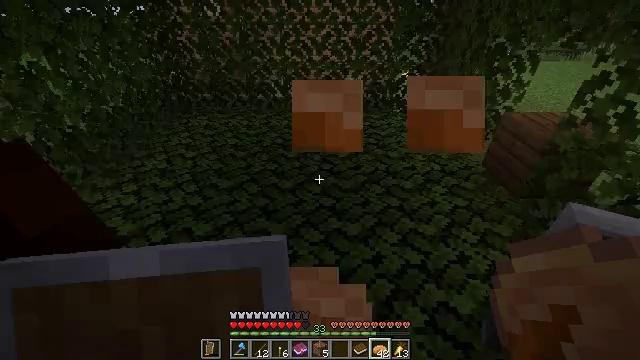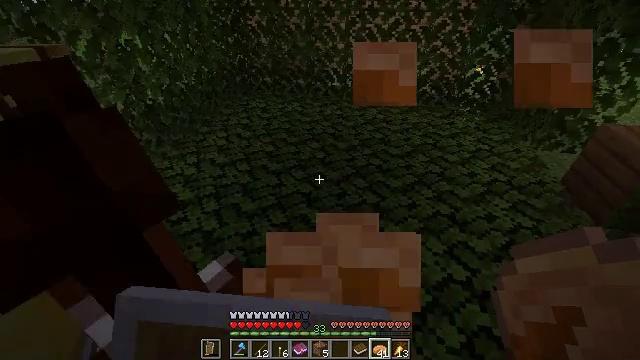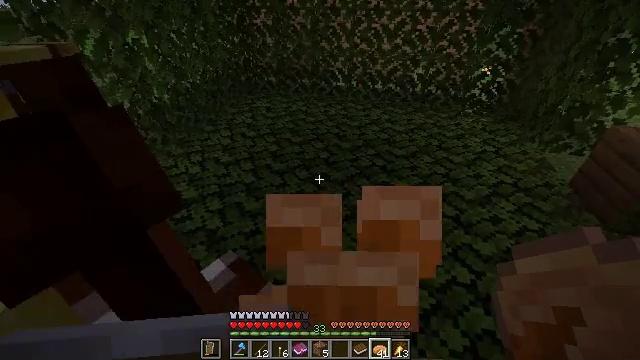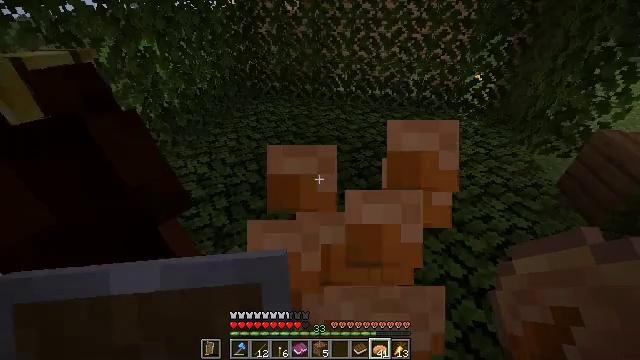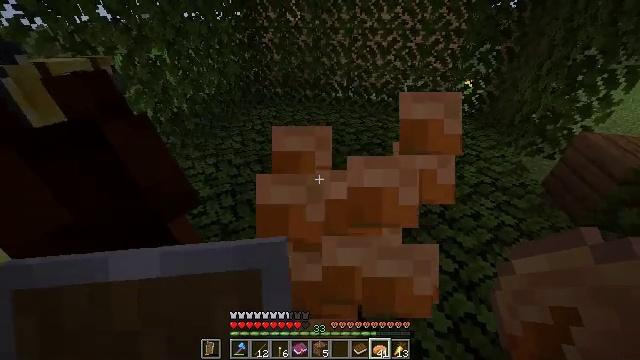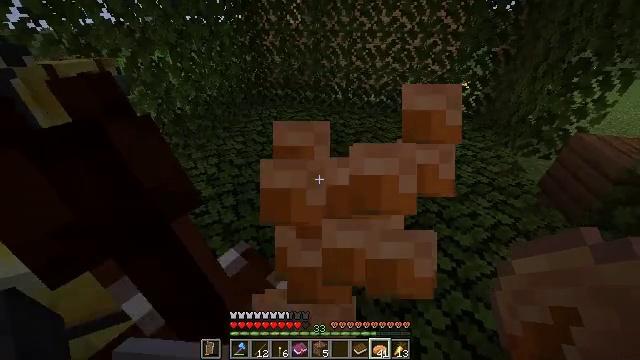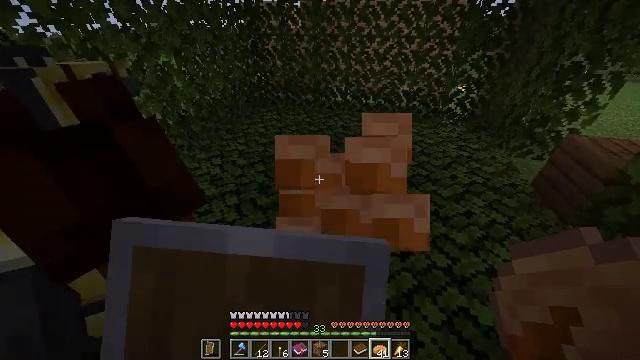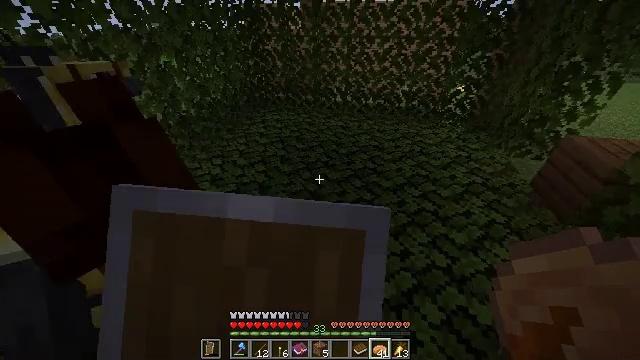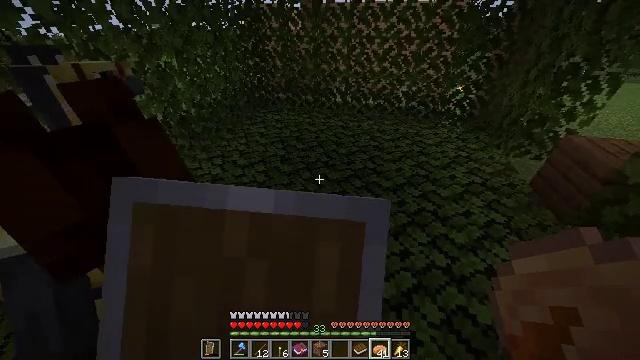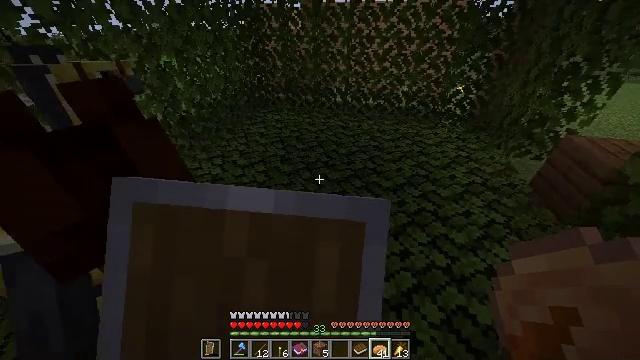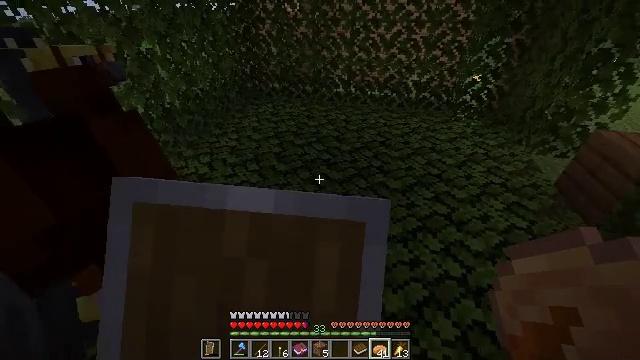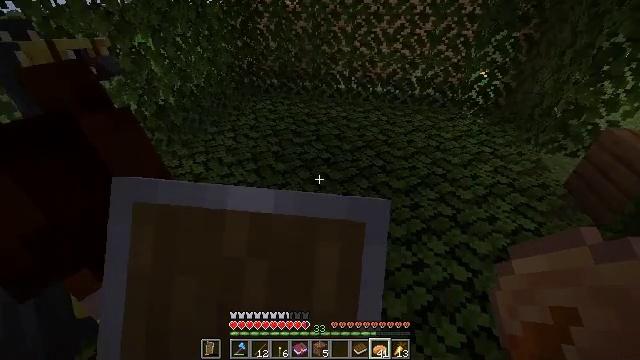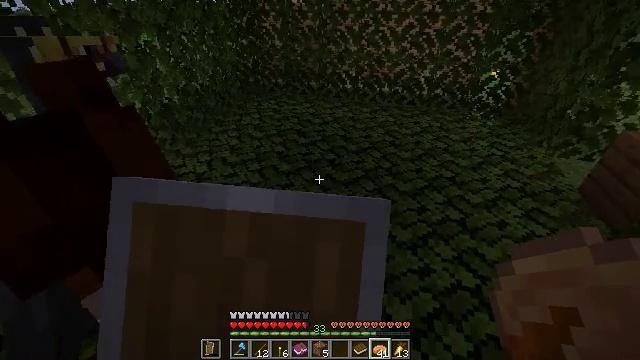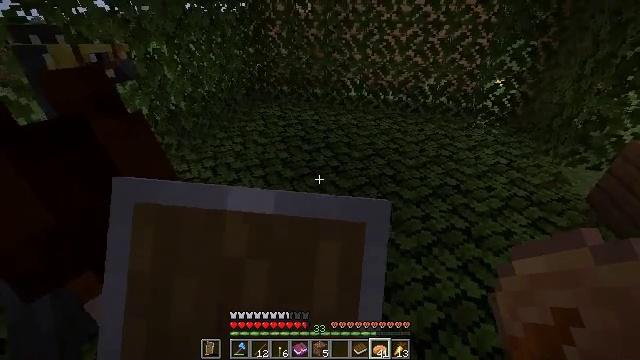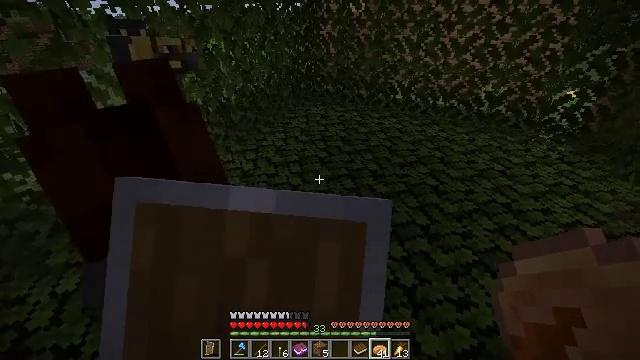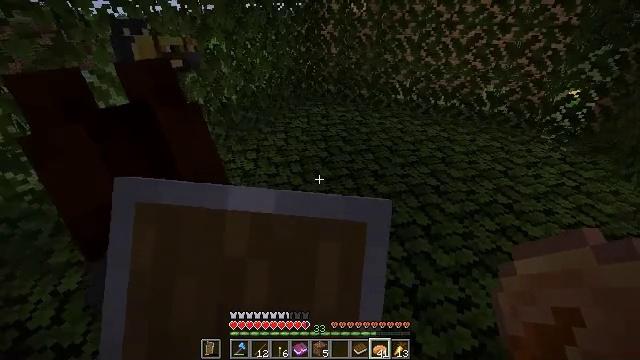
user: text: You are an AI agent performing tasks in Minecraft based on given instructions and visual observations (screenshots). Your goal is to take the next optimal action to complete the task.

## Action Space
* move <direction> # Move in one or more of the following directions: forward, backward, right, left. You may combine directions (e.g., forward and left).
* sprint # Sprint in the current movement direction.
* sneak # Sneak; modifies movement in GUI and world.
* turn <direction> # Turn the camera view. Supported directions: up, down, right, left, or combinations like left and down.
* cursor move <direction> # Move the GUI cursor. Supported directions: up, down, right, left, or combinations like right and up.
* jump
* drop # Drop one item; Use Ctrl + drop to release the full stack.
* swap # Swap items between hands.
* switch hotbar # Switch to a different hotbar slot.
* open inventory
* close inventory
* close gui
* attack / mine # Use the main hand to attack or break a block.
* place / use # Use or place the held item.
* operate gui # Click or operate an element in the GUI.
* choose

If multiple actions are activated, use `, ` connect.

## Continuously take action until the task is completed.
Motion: motion action
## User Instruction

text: Remove a pumpkin pie from the inventory.
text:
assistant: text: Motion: move forward, sprint, turn left and down, use / place
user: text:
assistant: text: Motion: move forward, sprint, use / place
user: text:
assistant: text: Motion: move forward, sprint, use / place
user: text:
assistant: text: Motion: move forward and move left, sprint, use / place
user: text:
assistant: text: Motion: move forward and move left, sprint, use / place
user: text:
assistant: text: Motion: move forward and move left, sprint, use / place
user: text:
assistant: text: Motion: move forward and move left, sprint, use / place
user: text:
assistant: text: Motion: move left, sprint, use / place
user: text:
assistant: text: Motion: move left, sprint, use / place
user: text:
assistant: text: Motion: move forward and move left, sprint, use / place
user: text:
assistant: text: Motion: move forward and move left, sprint, use / place
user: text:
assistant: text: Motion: move forward and move left, sprint, turn left, use / place
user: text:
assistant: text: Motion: move forward and move left, turn left and up, use / place
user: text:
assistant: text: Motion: move forward and move left, turn left, use / place
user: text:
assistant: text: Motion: move forward and move left, use / place
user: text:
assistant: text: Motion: move forward and move left, use / place
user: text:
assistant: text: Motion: move forward and move left, use / place
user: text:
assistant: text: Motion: move forward and move left
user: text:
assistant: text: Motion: move right, turn left
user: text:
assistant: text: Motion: move right, turn left
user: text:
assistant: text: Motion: move right, turn left and up
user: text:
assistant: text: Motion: move right, turn left
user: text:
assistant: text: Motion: move forward and move right
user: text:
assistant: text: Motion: move forward and move right
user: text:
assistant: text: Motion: move forward and move right
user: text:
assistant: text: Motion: move forward and move right
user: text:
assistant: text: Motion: move forward and move right
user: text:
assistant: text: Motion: move forward and move right
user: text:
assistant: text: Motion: move forward and move left
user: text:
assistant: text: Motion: move forward and move left